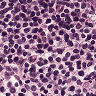
Metastatic tissue present: no